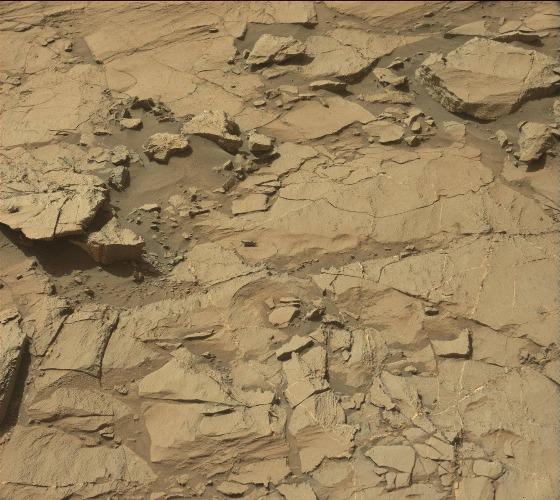
Terrain classes present: Bedrock, Gravel / Sand / Soil, Rock, Shadow